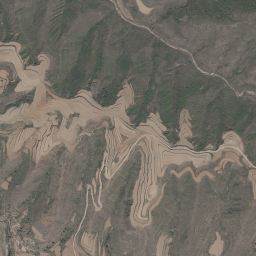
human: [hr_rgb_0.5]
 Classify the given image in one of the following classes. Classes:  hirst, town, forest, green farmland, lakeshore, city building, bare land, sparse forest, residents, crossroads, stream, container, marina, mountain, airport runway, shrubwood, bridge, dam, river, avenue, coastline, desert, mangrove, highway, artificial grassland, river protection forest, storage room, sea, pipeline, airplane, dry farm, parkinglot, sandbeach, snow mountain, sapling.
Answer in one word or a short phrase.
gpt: mountain